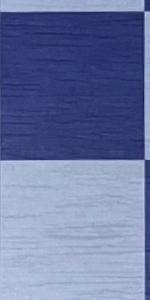
Label: Empty